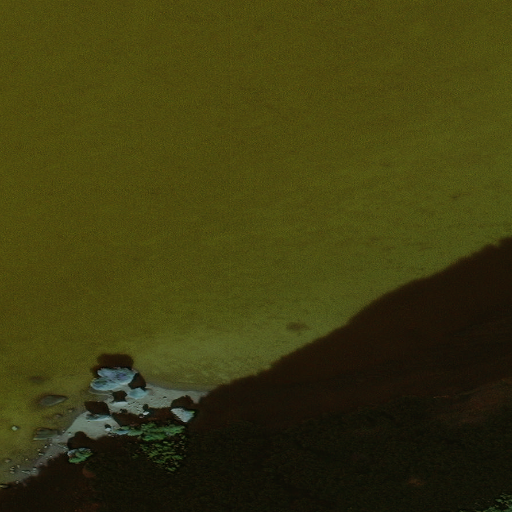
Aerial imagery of island in Alaska named The Toadstools containing only unknown